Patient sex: F
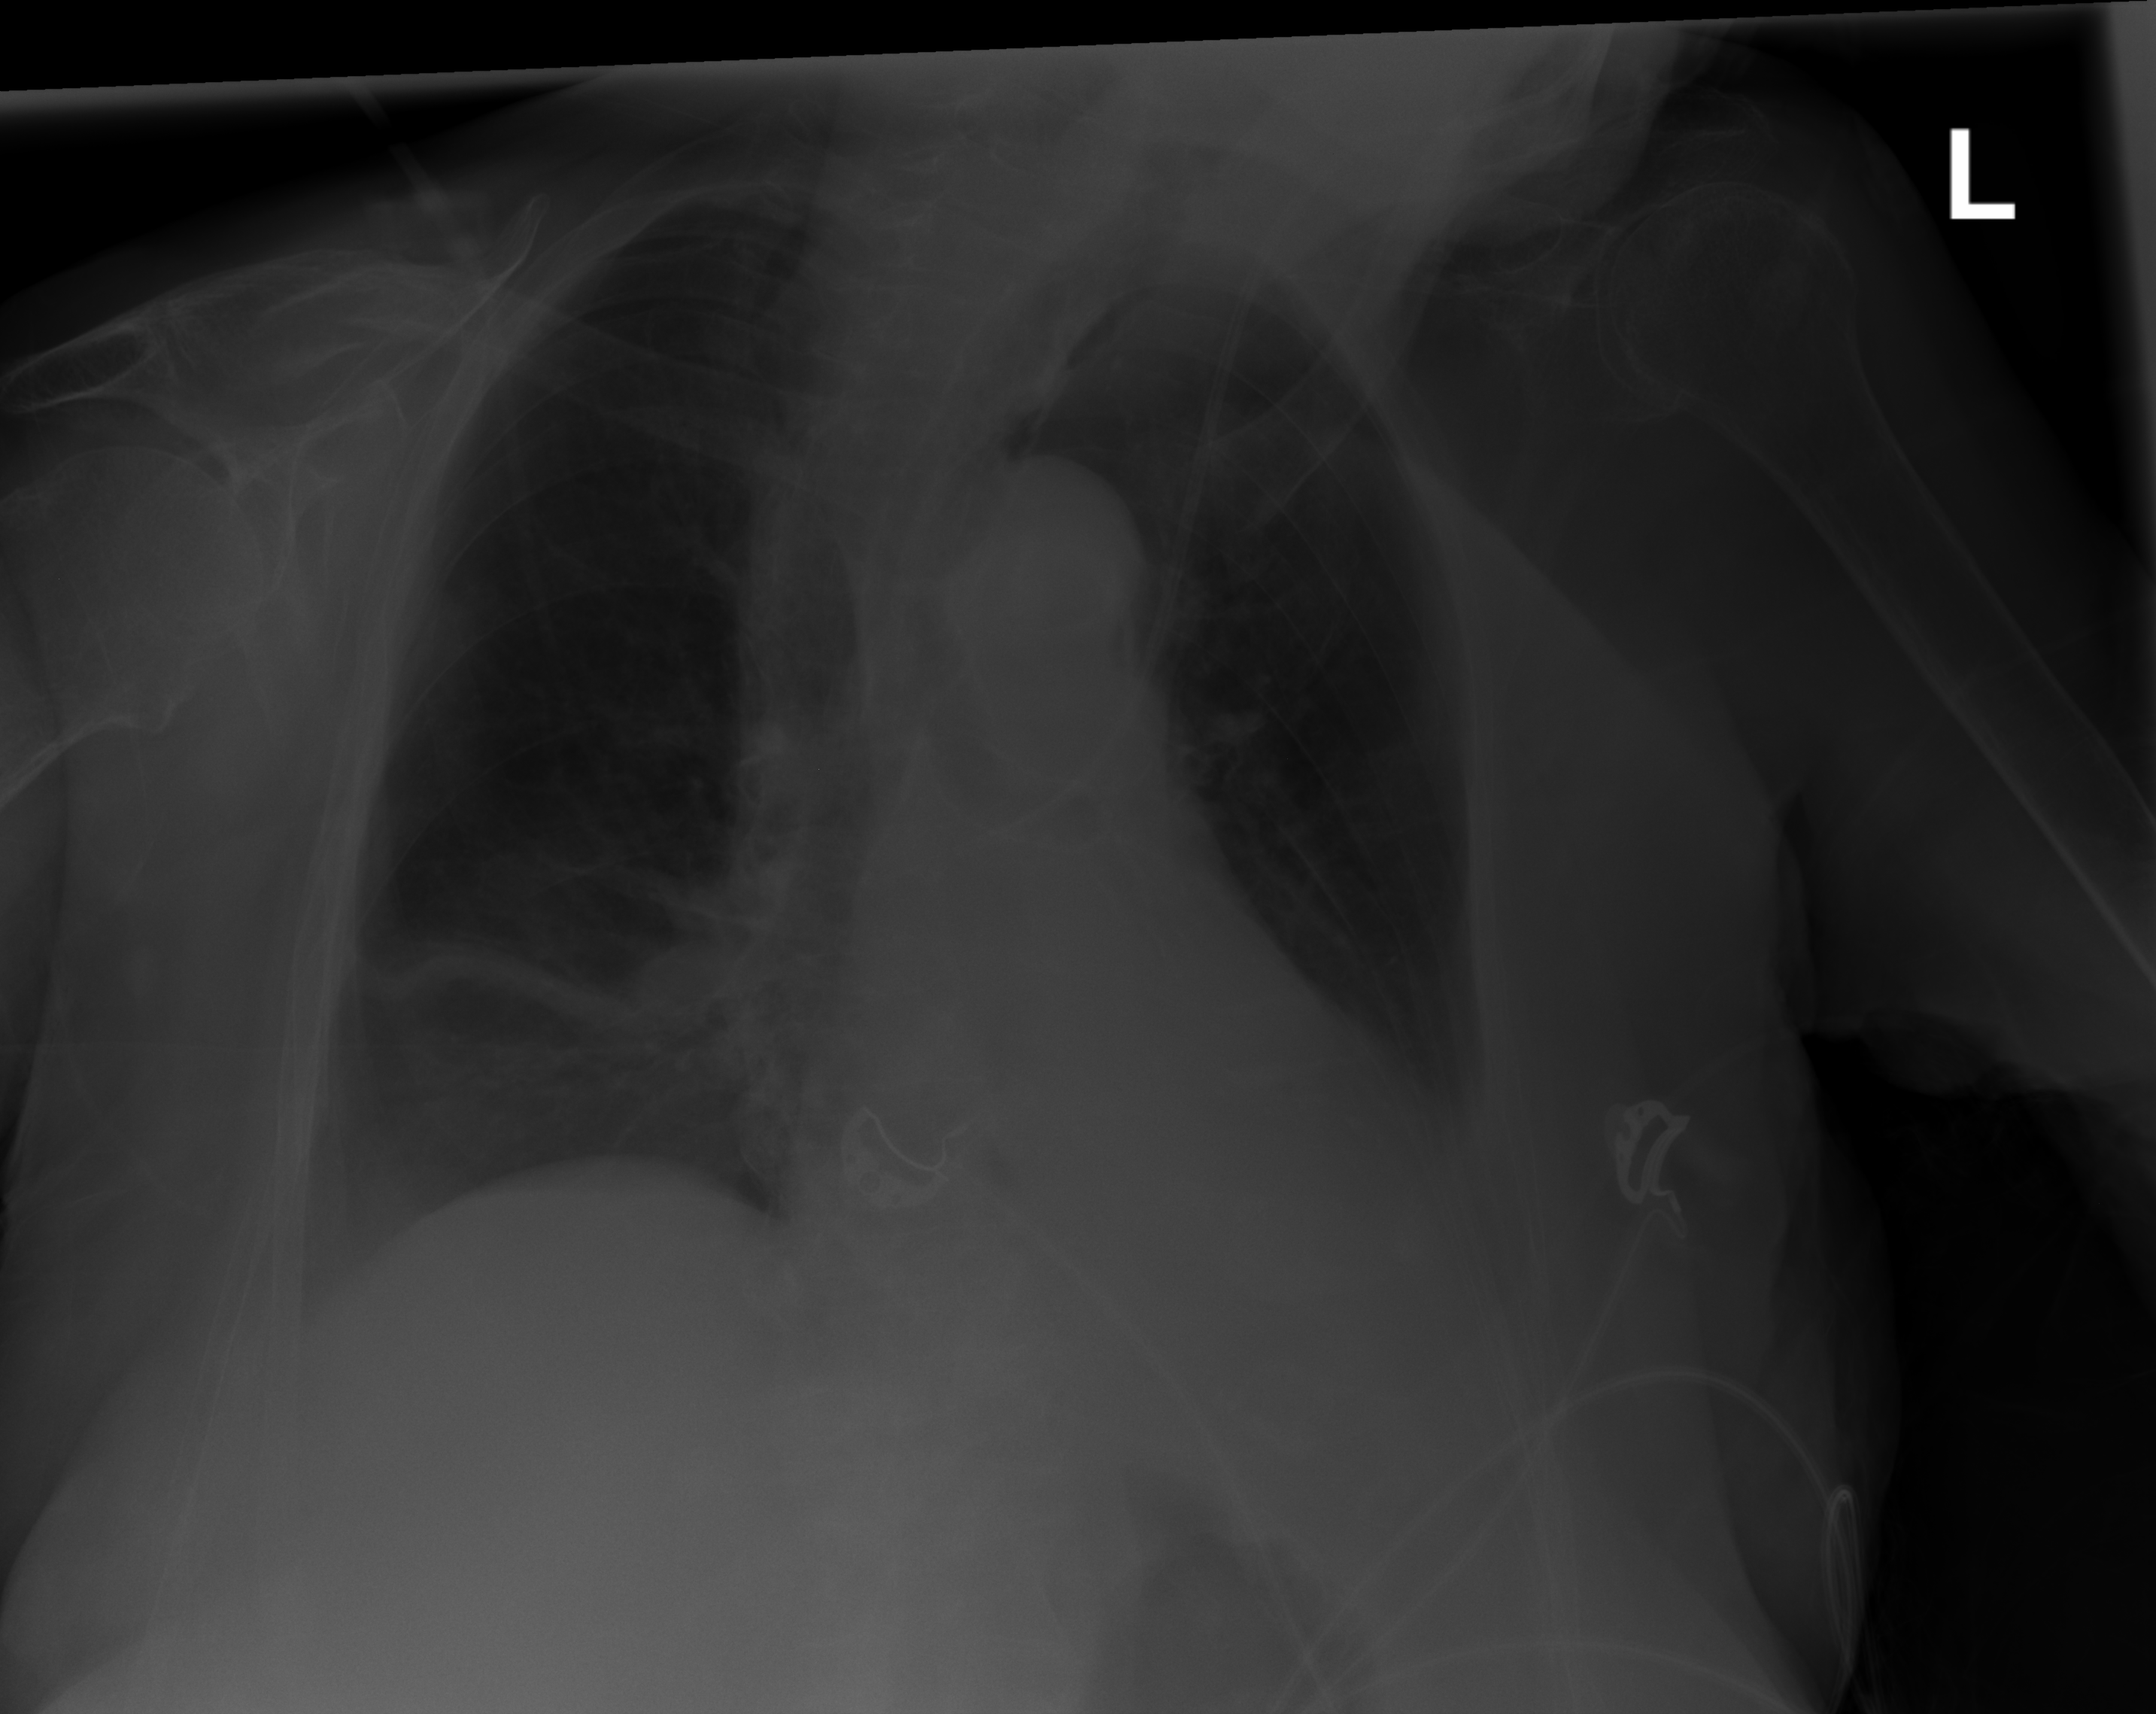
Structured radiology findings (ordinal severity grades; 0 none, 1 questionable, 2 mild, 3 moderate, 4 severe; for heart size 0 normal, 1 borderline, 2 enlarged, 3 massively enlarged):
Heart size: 0
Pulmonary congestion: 0
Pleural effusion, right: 2
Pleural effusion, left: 2
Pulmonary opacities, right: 0
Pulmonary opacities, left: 0
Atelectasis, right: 2
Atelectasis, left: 2